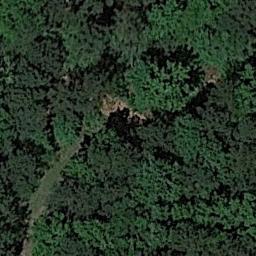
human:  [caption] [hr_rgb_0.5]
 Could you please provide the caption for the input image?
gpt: There is a road goes through the forest .

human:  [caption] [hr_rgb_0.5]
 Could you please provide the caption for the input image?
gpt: The forest has a lot of dense green trees of different color depths and a road goes through the forest .

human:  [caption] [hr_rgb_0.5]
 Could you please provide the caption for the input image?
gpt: A narrow and curved earth road passes through the dense forest .

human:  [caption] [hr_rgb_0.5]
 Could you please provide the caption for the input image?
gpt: This is a dense forest .

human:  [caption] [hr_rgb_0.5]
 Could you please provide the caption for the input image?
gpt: A dense forest with many green trees .